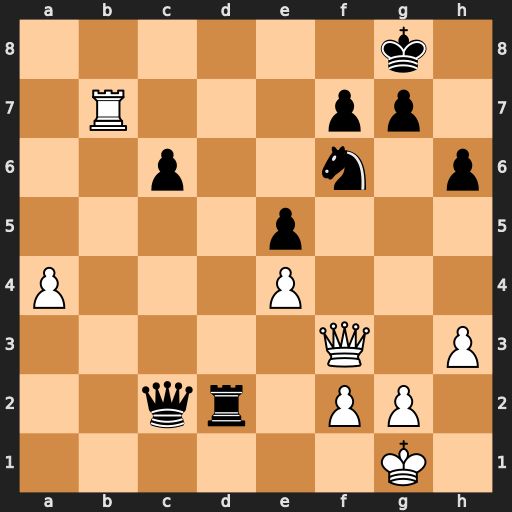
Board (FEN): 6k1/1R3pp1/2p2n1p/4p3/P3P3/5Q1P/2qr1PP1/6K1
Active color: w
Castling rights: -
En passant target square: -
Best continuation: Rb8+ Kh7 Qf5+ g6 Qxf6